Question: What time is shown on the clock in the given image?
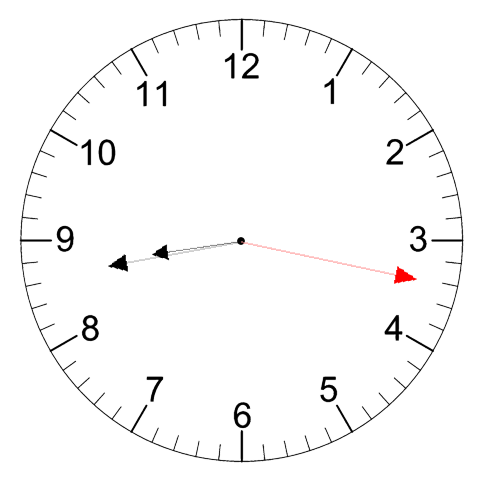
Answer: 08:43:17